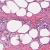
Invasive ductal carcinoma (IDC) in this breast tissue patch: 0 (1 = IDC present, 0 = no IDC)